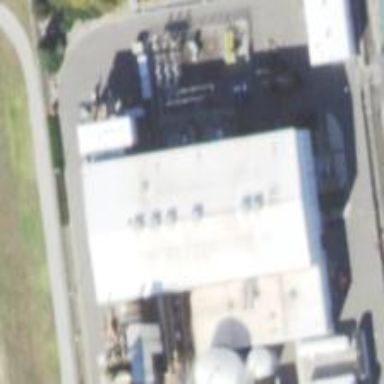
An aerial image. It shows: Gas turbine generator.